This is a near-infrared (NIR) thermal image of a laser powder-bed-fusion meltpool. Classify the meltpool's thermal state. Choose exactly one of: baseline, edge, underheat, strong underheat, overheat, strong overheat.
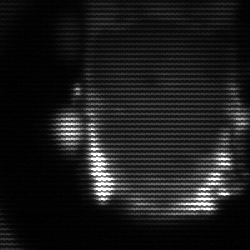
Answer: baseline